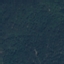
Land use / land cover class: Forest